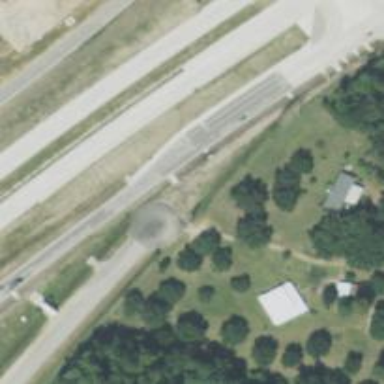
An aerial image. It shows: Secondary road with frontage road alongside.